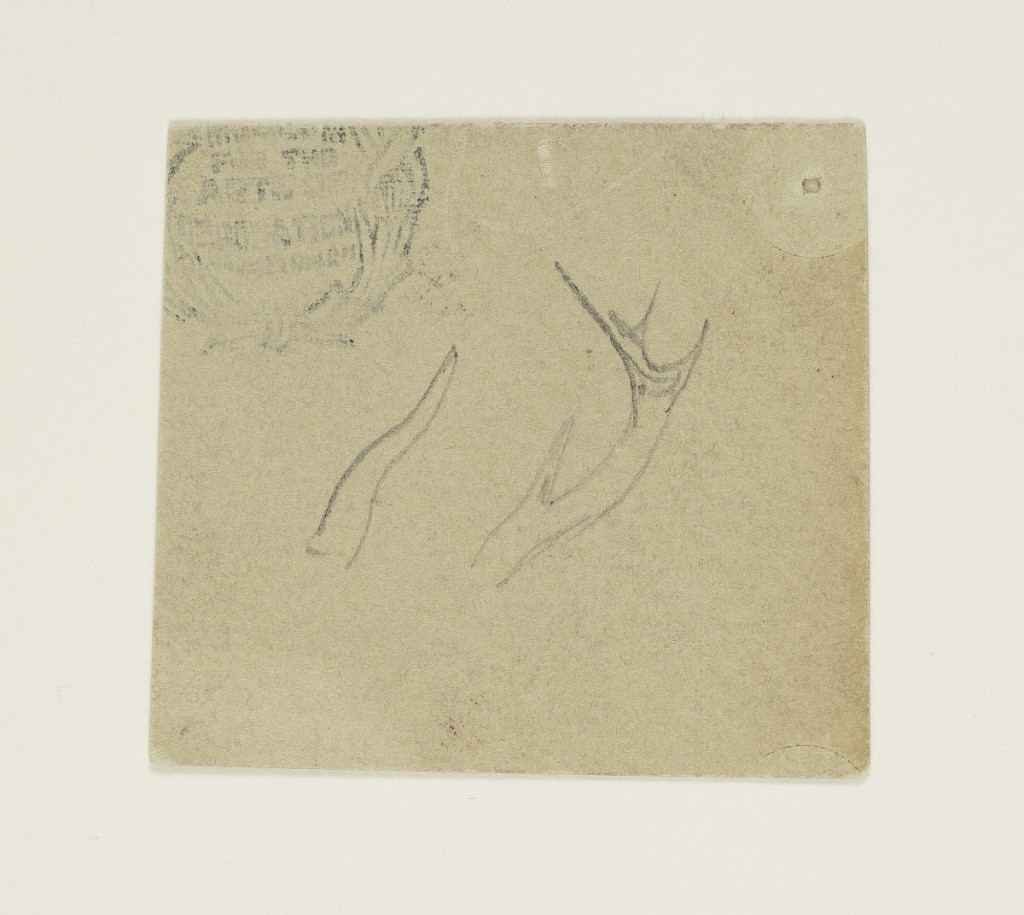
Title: Sketch of Two Antlers
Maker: Frederic Edwin Church, American, 1826–1900
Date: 1846–56
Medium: Graphite on beige wove paper paper
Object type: Drawing
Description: Sketch showing an isolated view of two antlers, without the deer that accompanies them. The antler at left appears to be young, as it is only a single-pointed spire. The antler at left is more mature, having at least four points.